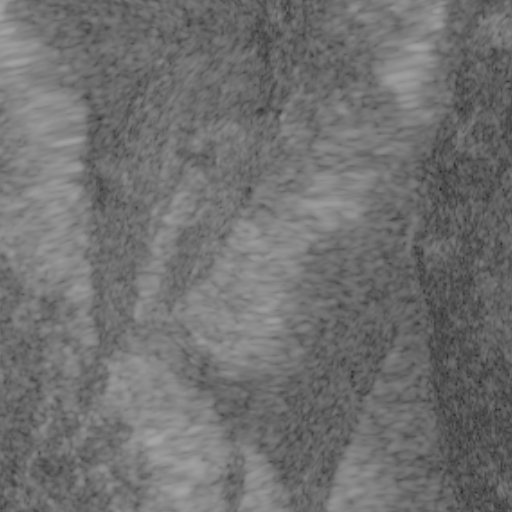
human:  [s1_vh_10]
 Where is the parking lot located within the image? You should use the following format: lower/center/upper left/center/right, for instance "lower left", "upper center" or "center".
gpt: The parking lot is located in the lower left of the image.
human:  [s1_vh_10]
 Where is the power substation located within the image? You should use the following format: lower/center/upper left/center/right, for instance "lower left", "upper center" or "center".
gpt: The power substation is located in the lower left of the image.
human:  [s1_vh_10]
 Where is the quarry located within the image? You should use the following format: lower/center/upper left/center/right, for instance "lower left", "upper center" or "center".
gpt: The quarry is located in the lower right of the image.
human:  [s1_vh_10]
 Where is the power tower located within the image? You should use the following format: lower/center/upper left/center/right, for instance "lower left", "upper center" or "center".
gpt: There is no power tower in the image.

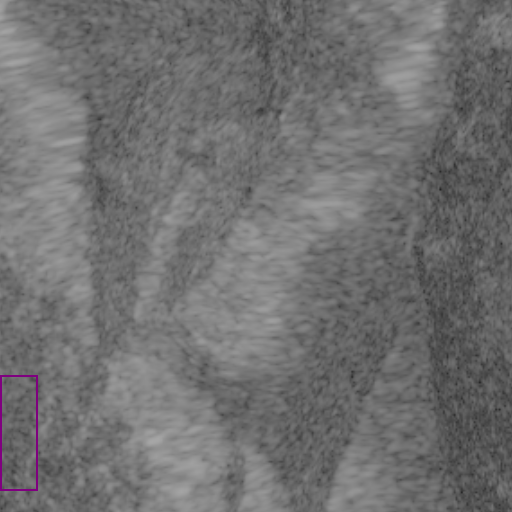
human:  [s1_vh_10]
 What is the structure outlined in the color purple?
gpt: The structure outlined in purple is a crop field.
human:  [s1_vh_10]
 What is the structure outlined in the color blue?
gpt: There is no blue outline.